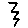
Label: zigzag